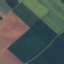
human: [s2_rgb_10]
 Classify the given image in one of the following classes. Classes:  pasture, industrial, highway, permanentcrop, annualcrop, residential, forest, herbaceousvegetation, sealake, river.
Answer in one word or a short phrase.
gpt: AnnualCrop